Interaction volume radius: 5 \u00c5
Interaction volume height: 10 \u00c5
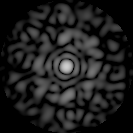
Disorder parameter: 0.8687